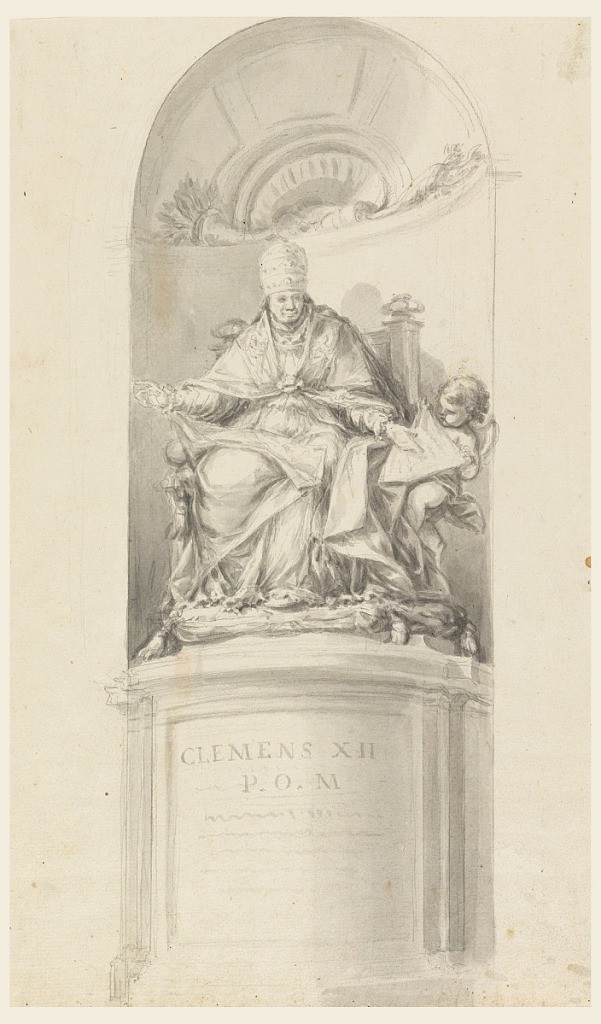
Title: Design for monument of Pope Clement XII
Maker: Carlo Marchionni, Italian, 1702–1786
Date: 1735
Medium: Grapite, brush and gray watercolor on laid paper
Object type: Drawing
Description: Vertical rectangle. A niche. Upon a high base the Pope sitting on a throne, a small angel bringing him a script.